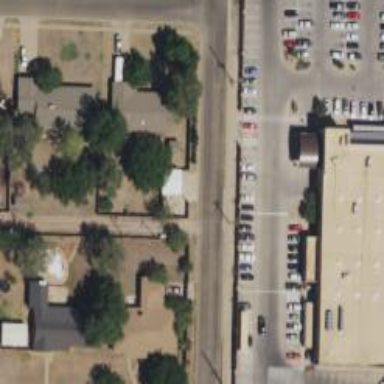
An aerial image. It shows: Alley classified as service road.